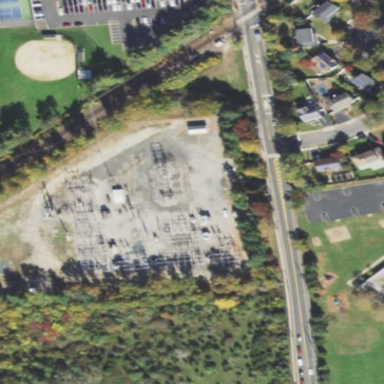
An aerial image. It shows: Outdoor substation at the transmission level.